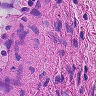
Metastatic tissue present: no